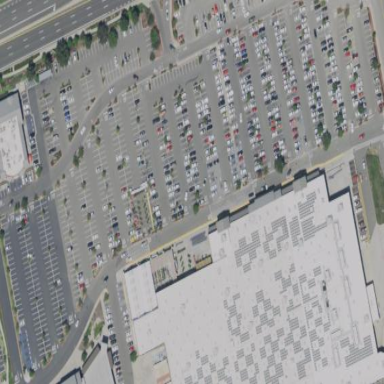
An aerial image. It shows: Parking area with surface.